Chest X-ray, PA view. Patient: 23 years old, sex M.
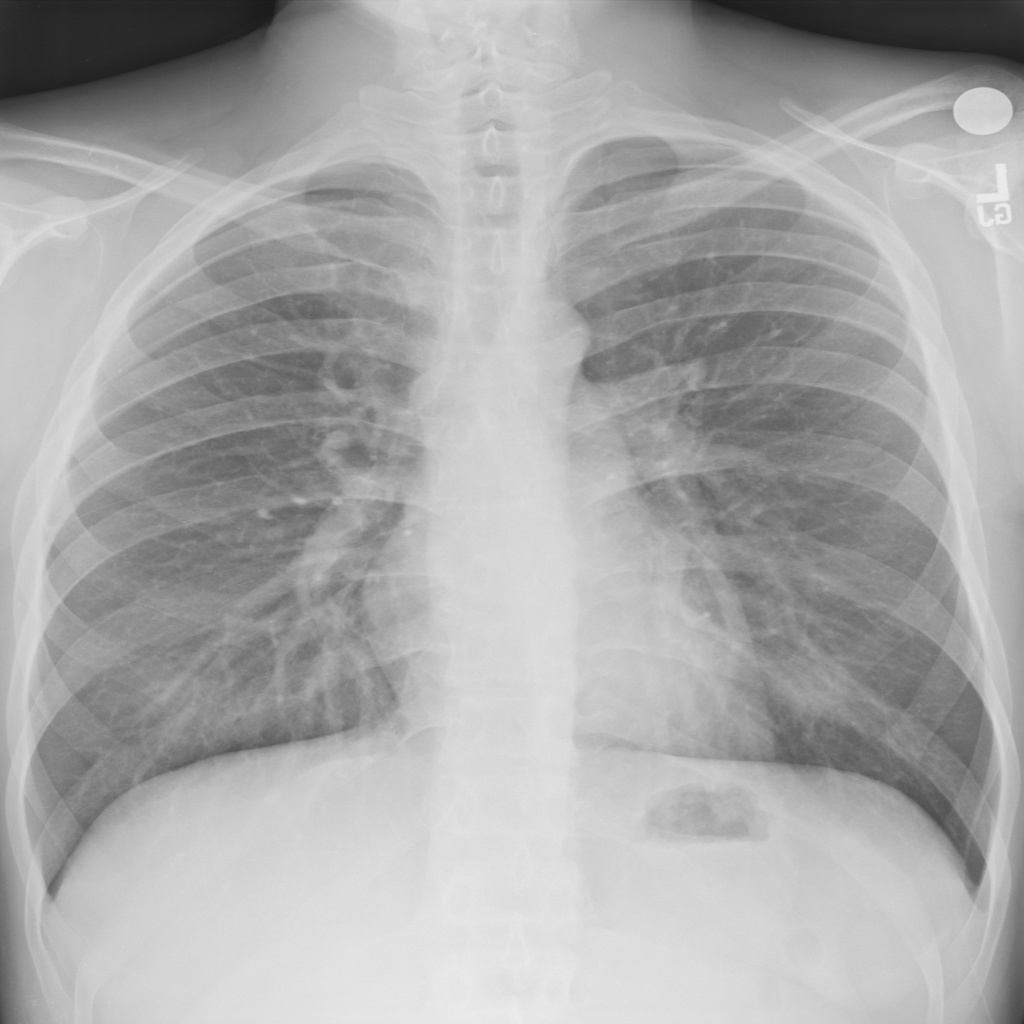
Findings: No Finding